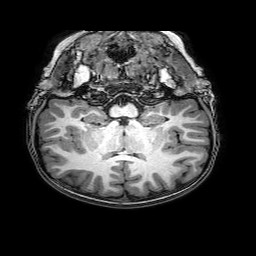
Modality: T1w
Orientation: sagittal
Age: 7
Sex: female
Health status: healthy